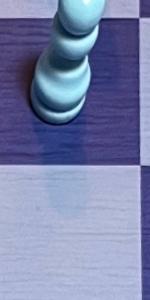
Label: Empty